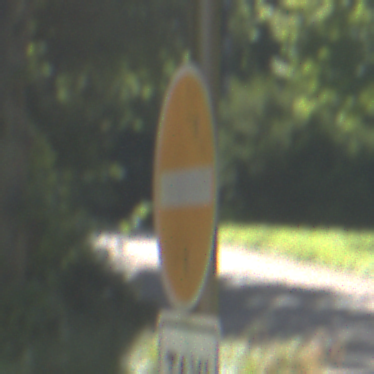
Verkehrszeichen: VerbotDerEinfahrt
Zusatzzeichen unten: BesondereFahrzeugeUndTransportgueter1
Umgebung: Outdoor, RoadRail
Tageszeit: Midday
Wetter: Clear
Licht: Natural
Jahreszeit: NotSpecified
Kontrast: HighContrast